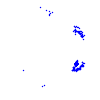
Particle: pion